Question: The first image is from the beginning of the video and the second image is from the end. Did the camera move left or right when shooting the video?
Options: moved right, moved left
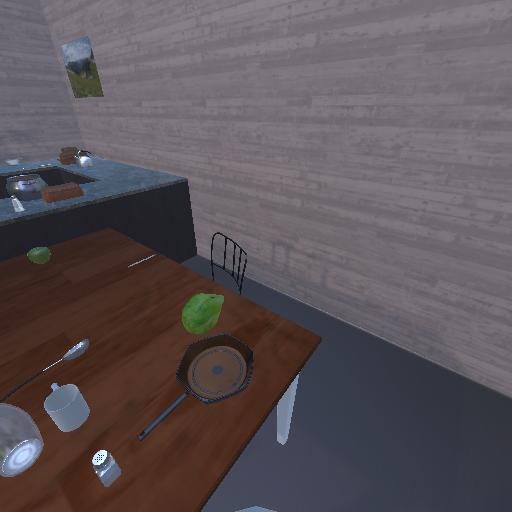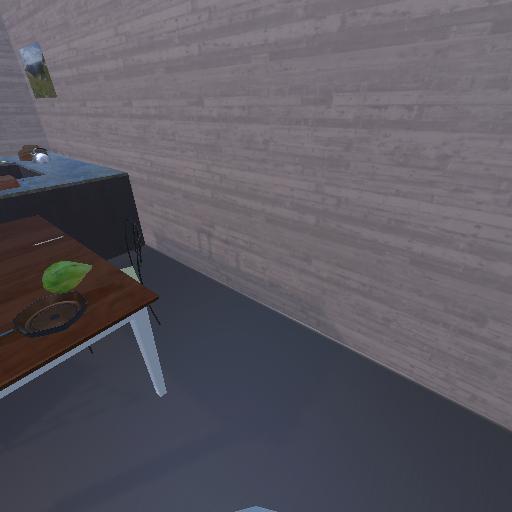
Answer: moved right